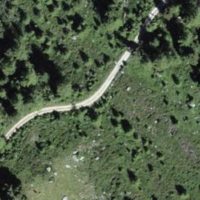
EUNIS habitat code: 41
Species observed at this site:
Pinguicula alpina
Micranthes stellaris